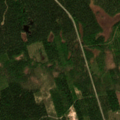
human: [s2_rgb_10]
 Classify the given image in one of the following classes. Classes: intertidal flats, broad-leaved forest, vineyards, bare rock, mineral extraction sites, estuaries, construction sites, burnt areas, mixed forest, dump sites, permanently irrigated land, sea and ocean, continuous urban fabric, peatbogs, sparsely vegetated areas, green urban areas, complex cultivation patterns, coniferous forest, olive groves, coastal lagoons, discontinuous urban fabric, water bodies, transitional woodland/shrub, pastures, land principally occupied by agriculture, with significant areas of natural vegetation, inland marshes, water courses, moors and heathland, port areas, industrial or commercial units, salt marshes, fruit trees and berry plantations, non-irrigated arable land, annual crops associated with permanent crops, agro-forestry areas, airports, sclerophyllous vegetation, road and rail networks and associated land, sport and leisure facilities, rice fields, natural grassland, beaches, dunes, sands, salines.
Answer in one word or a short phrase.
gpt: coniferous forest, mixed forest, transitional woodland/shrub